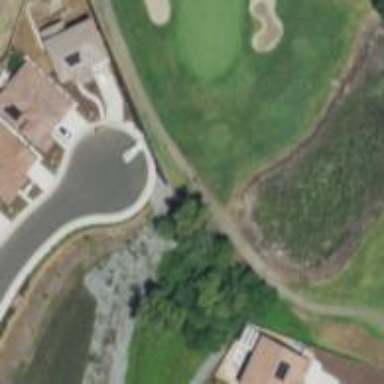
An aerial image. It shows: Path bridge over golf cartpath.